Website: lowes
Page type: billing-address
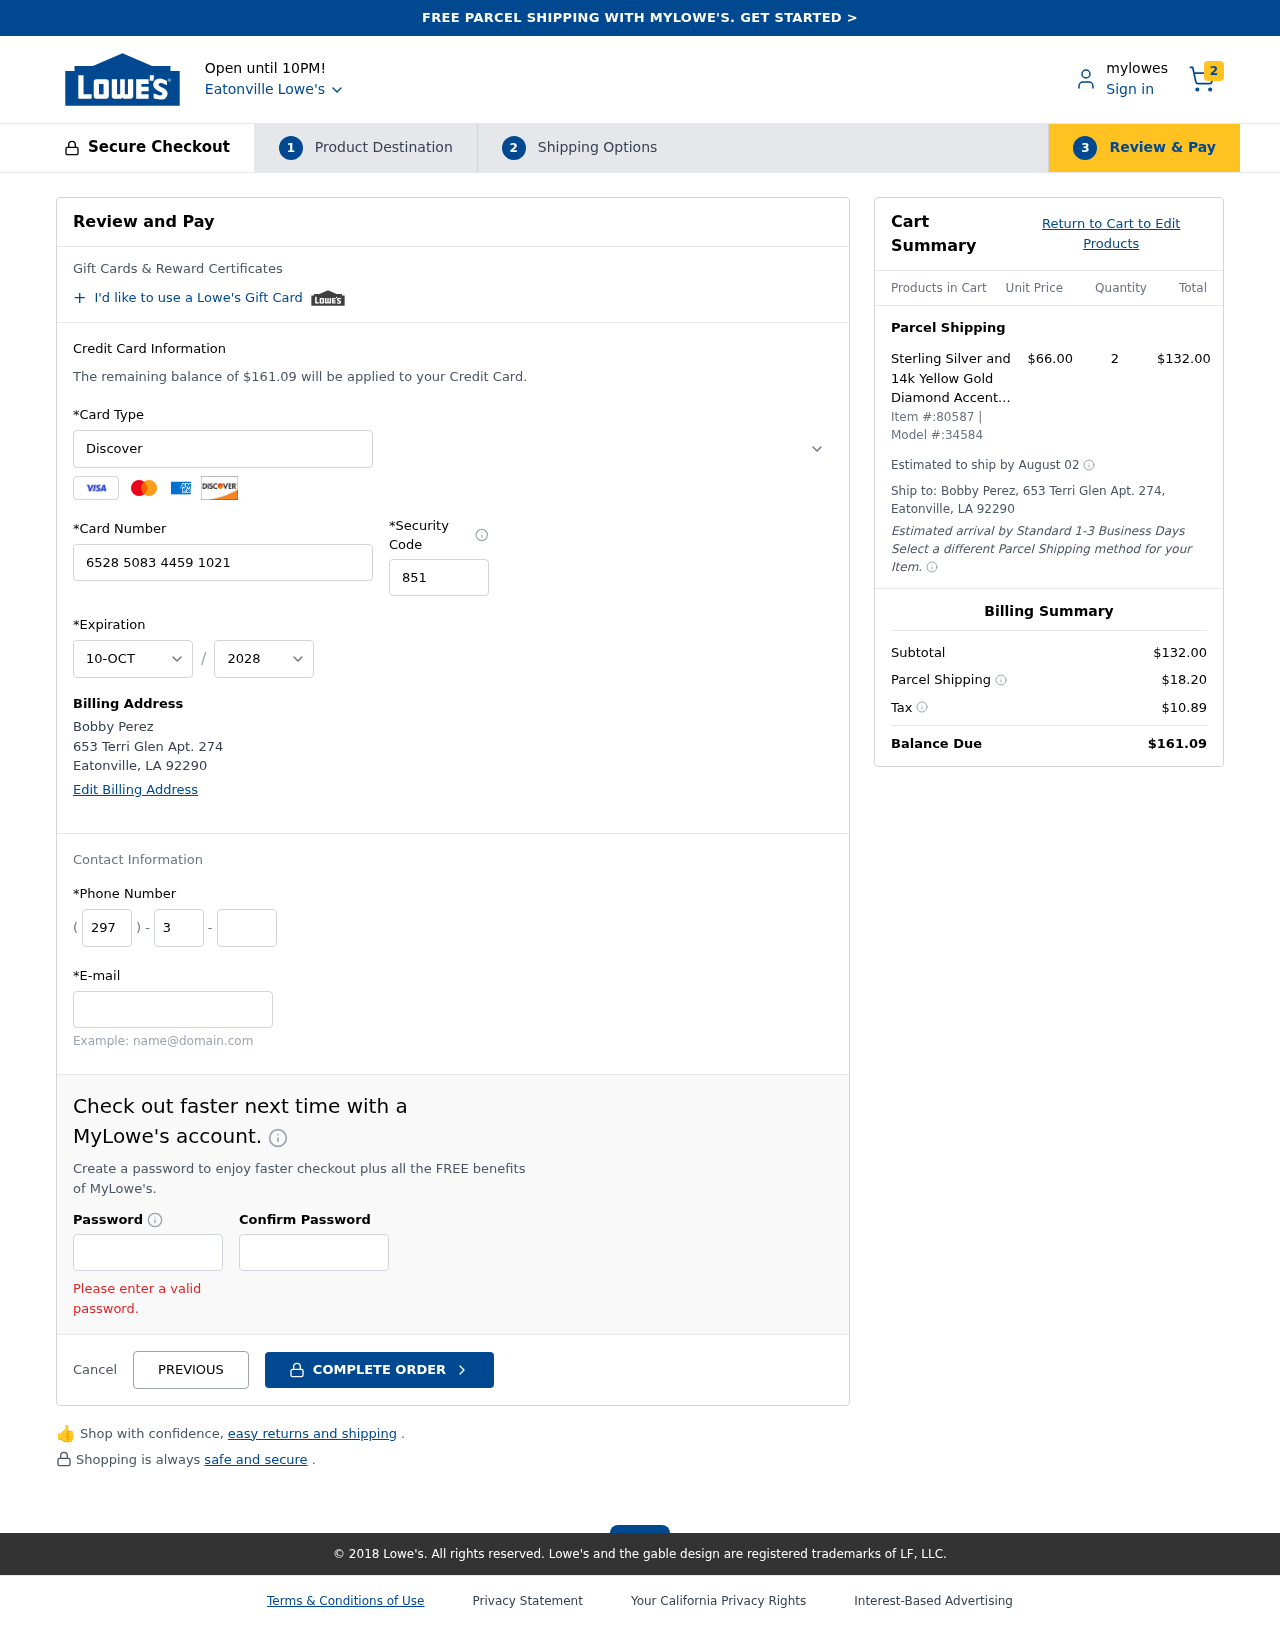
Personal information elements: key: PII_CARD_CVV
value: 851
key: PII_CARD_EXPIRY_MONTH
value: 10
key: PII_CARD_EXPIRY_YEAR
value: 28
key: PII_CARD_NUMBER
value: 6528 5083 4459 1021
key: PII_CARD_TYPE
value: Discover
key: PII_CITY
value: Eatonville
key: PII_CITY_STATE_ZIP
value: Eatonville, LA 92290
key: PII_EMAIL
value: bperez@gmail.com
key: PII_FULLNAME
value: Bobby Perez
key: PII_PHONE_AREA
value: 297
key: PII_PHONE_PREFIX
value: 310
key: PII_PHONE_SUFFIX
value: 7227
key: PII_STREET
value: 653 Terri Glen Apt. 274
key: PII_FULLNAME2
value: Bobby Perez
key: PII_STATE_ABBR
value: LA
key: PII_POSTCODE
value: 92290
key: PII_POSTCODE_FULL
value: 92290
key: PII_CITY_STATE
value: Eatonville, LA
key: PII_POSTCODE_NUMERIC
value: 92290
Product elements: key: PRODUCT1_NAME
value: Sterling Silver and 14k Yellow Gold Diamond Accent Freshwater Cultured Pearl Stud Earrings (7mm)
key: PRODUCT1_PRICE
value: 66
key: PRODUCT1_QUANTITY
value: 2
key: PRODUCT_ITEM_NUMBER
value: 80587
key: PRODUCT_MODEL_NUMBER
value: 34584
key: PRODUCT1_LINE_TOTAL
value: $132.00
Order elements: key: ORDER_NUM_ITEMS
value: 2
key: ORDER_TOTAL
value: $161.09
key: ORDER_SHIPPING_DATE
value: August 02
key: ORDER_SUBTOTAL
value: $132.00
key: ORDER_SHIPPING_COST
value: $18.20
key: ORDER_TAX
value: $10.89